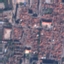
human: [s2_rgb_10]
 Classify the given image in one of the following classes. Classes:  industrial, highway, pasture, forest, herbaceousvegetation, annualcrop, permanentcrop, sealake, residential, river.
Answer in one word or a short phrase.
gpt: Residential